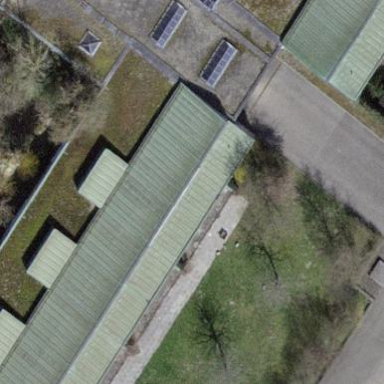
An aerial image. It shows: School building.